Question: I need the text in qml app looks like
In below not in image

'''
ID EXT RESOLUTION FPS | FILESIZE TBR PROTO | VCODEC VBR
--- ---- ---------- --- - ----------- ----- ----- - ----------- -----
139 m4a audio only | 355.74KiB 48k https |
249 webm audio only | 404.19KiB 55k https |
250 webm audio only | 526.19KiB 72k https |
140 m4a audio only | 942.33KiB 129k https |
251 webm audio only | 1011.70KiB 139k https |
'''
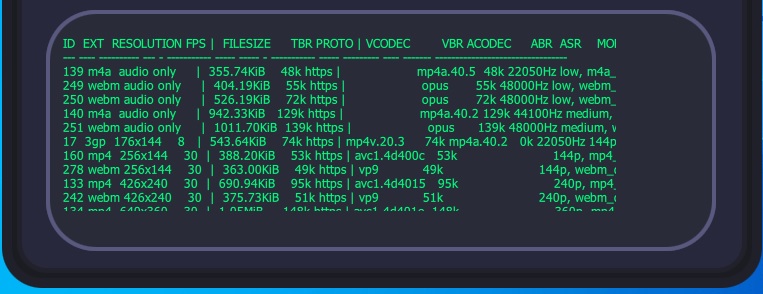
Answer: You have to use a monospace font like "monospace" or "Courier New":
'''
Text{
text: "ID EXT RESOLUTION FPS | FILESIZE TBR PROTO | VCODEC VBR
--- ---- ---------- --- - ----------- ----- ----- - ----------- -----
139 m4a audio only | 355.74KiB 48k https |
249 webm audio only | 404.19KiB 55k https |
250 webm audio only | 526.19KiB 72k https |
140 m4a audio only | 942.33KiB 129k https |
251 webm audio only | 1011.70KiB 139k https | "
font.family: "monospace"
}
'''
Output:
<URL>